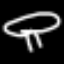
Label: mushroom